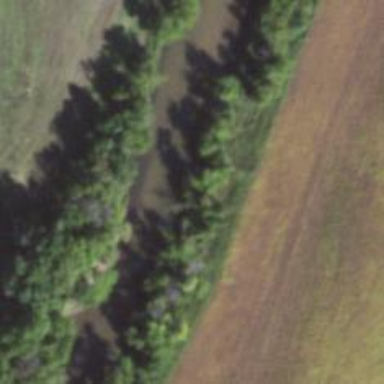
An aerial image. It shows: Row of trees along waterway.